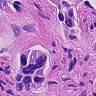
Metastatic tissue present: yes